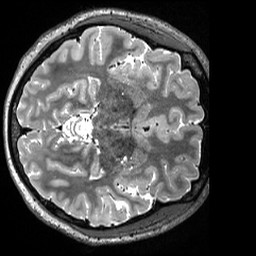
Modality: T2w
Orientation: axial
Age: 33
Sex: female
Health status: healthy
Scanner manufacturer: siemens
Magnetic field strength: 3 T
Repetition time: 3.2 s
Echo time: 0.563 s